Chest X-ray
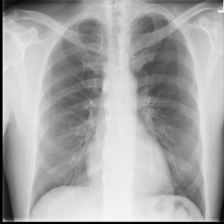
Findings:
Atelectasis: negative
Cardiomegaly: negative
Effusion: negative
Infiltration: negative
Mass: negative
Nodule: negative
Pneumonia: negative
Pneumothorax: negative
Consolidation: negative
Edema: negative
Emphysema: negative
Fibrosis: negative
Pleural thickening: negative
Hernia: negative